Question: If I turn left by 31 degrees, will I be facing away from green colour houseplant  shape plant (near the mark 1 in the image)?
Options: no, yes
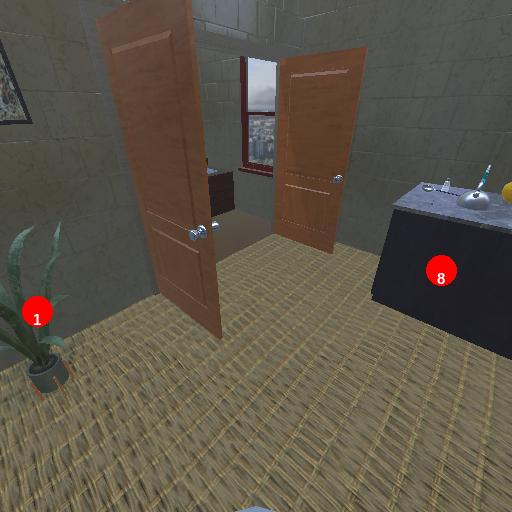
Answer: no